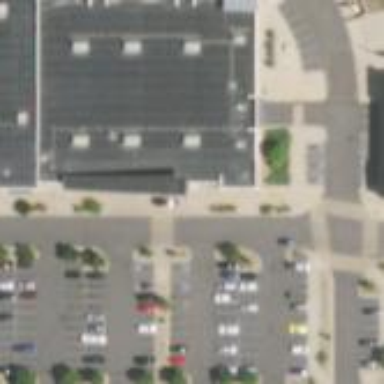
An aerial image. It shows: Retail building.